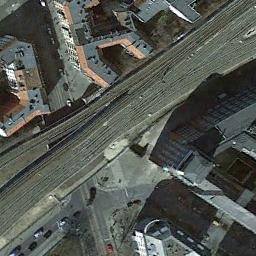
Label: railway